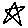
Label: star